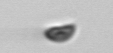
Label: Cryptophyta